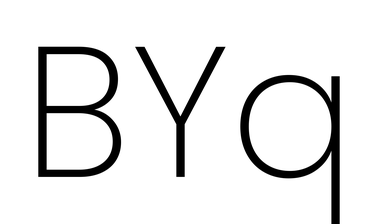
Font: Poppins-ExtraLight